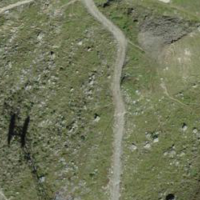
EUNIS habitat code: 48
Species observed at this site:
Marmota marmota
Rhododendron ferrugineum